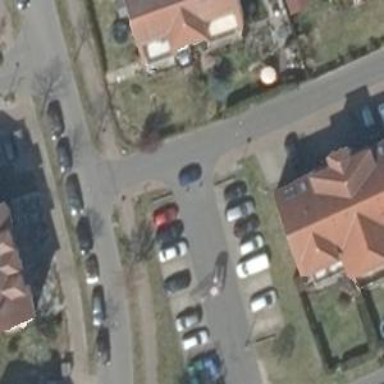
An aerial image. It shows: Smooth asphalt road in residential area.